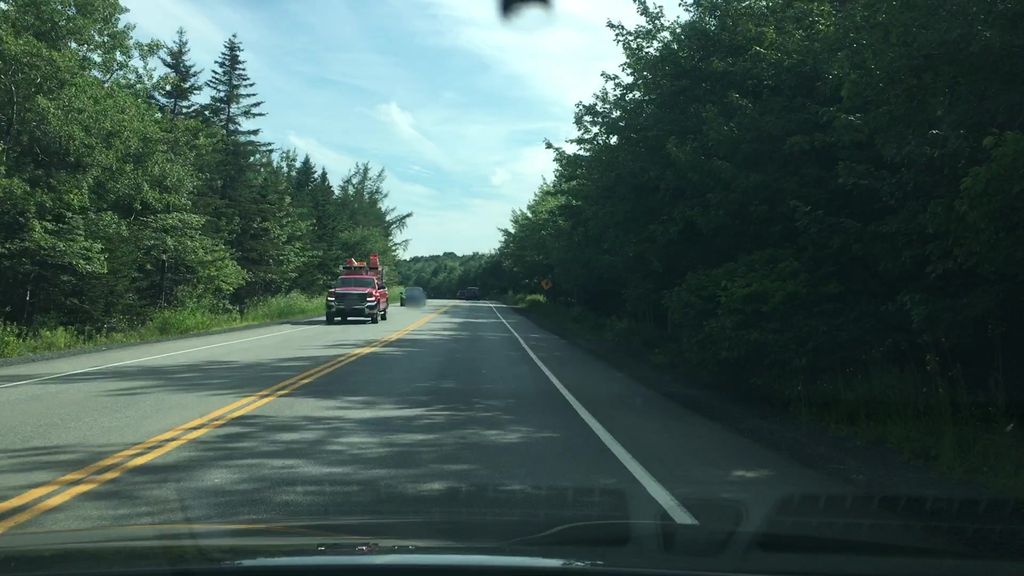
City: halifax